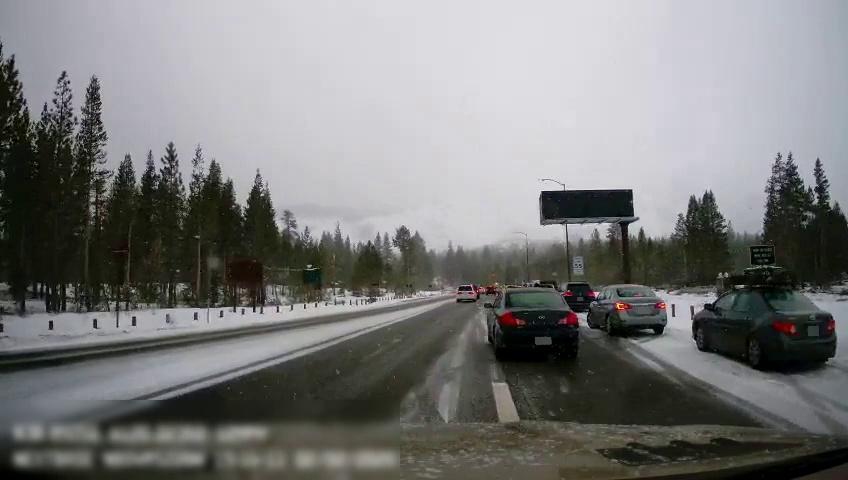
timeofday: Day
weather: Snowy
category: Drivable Space
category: Vehicles | Car
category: Vehicles | Van
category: Vehicles | Car
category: Vehicles | Car
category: Vehicles | SUV
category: Vehicles | SUV
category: Vehicles | Truck
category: Vehicles | SUV
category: Vehicles | Truck
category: Lanes | Alternate Lane
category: Lanes | Alternate Lane
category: Lanes | Current Lane
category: Traffic | Signs
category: Traffic | Signs